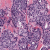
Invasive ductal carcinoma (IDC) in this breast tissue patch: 0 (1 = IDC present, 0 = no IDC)